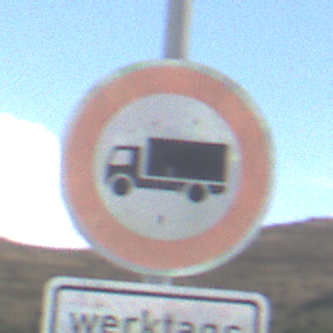
Verkehrszeichen: VerbotFuerKraftfahrzeugeUeberDreiKommaFuenfTonnen
Zusatzzeichen unten: ZeitangabenMitBeschraenkungAufWochentage7
Umgebung: Outdoor, Nature
Tageszeit: Midday
Wetter: PartlyCloudy
Licht: Natural
Jahreszeit: NotSpecified
Kontrast: LowContrast